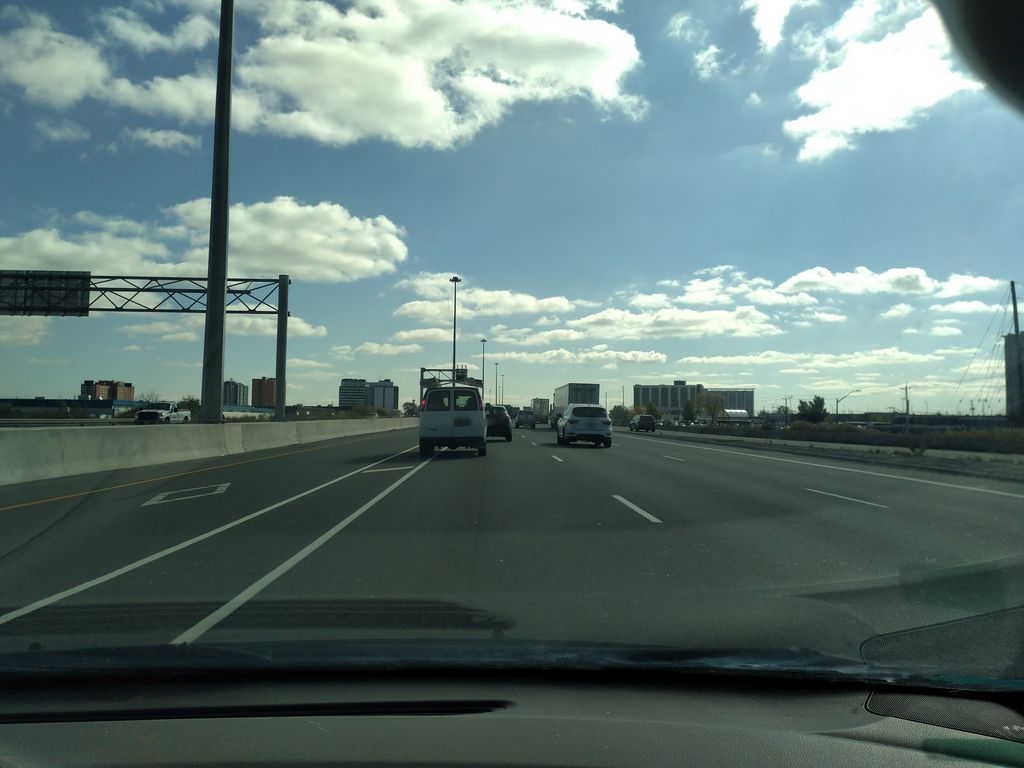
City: toronto